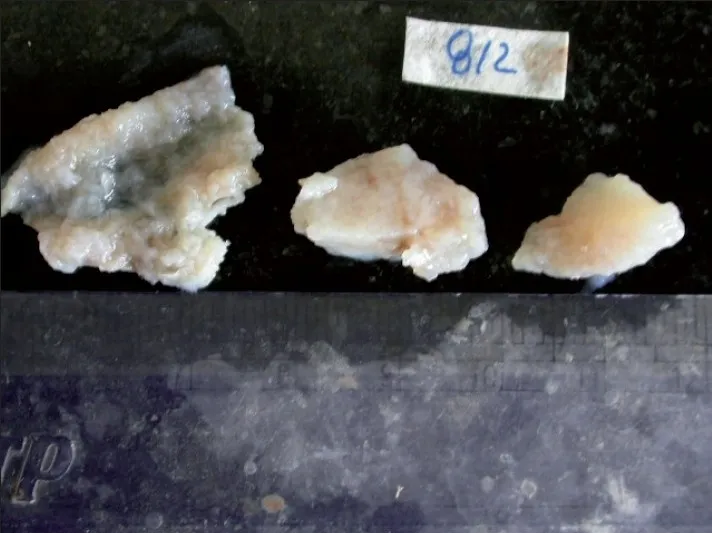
Gross specimen showing a smooth, glistening, gelatinous, lobulated mass.
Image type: pathology (immunostaining)